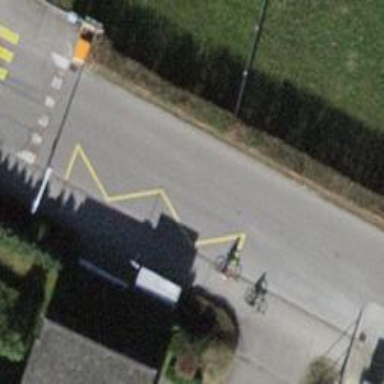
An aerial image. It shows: Public transport stop position.